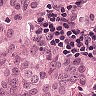
Metastatic tissue present: yes